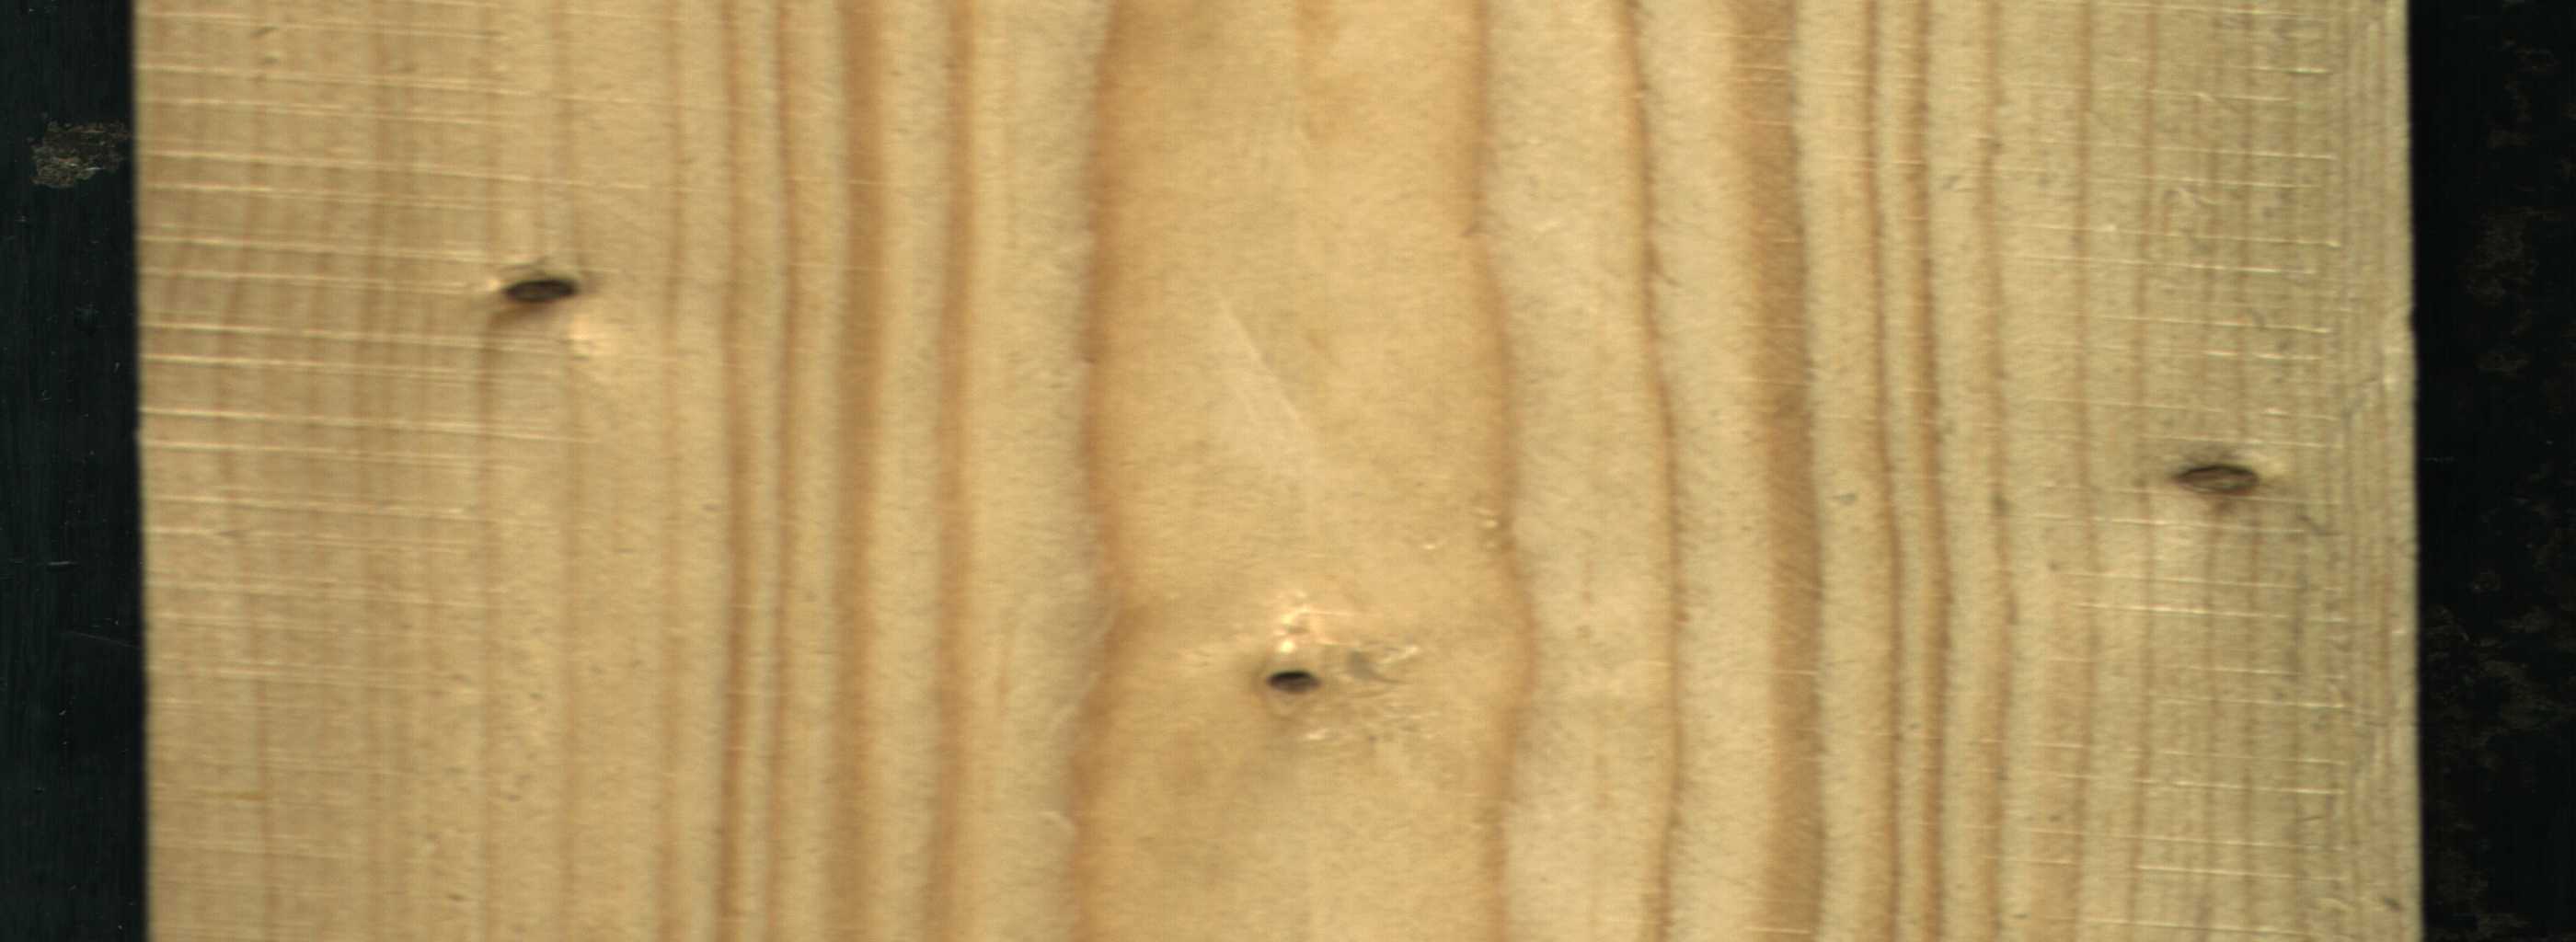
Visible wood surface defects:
Dead_Knot
Dead_Knot
Live_Knot